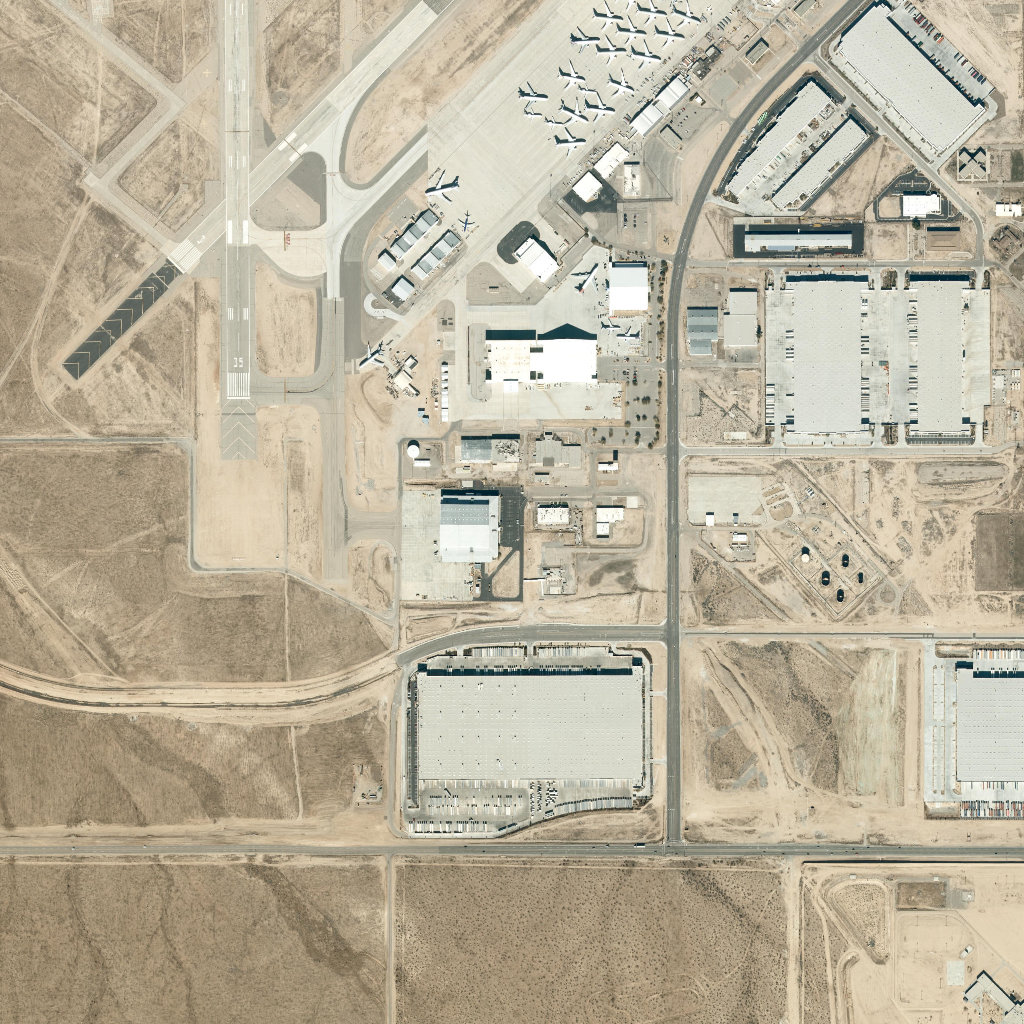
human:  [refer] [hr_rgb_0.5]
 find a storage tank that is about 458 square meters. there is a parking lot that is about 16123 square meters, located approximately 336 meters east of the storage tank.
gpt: <box>[[39, 43, 41, 44, 0]]</box>

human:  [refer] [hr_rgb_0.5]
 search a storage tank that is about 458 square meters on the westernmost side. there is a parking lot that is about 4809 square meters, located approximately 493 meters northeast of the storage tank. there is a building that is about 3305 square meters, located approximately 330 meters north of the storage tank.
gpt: <box>[[39, 43, 41, 44, 0]]</box>

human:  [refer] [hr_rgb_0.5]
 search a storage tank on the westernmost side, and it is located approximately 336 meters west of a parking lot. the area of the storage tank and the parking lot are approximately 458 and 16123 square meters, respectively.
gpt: <box>[[39, 43, 41, 44, 0]]</box>